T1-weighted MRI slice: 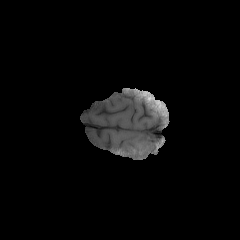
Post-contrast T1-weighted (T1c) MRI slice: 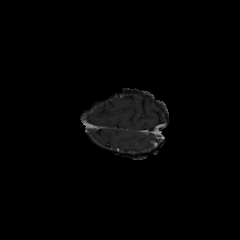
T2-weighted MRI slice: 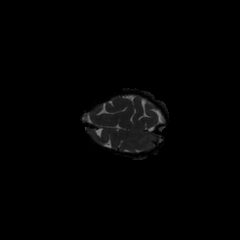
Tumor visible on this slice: no